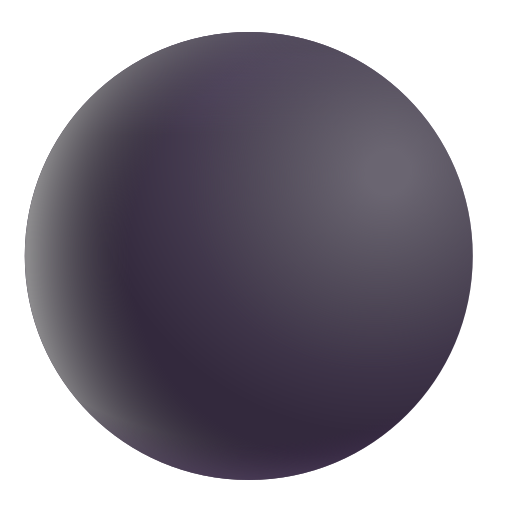
black circle color